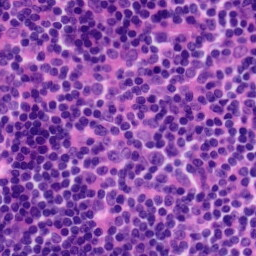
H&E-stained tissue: Tonsil